Field crop: maize
Growth stage: 2
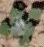
Species: chenopodium